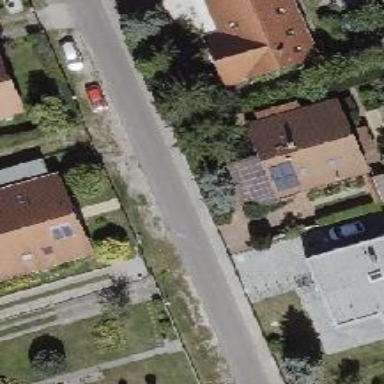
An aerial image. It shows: Residential road with asphalt surface.